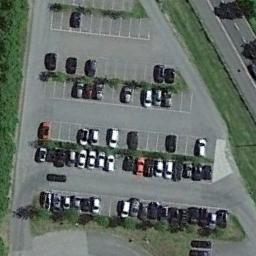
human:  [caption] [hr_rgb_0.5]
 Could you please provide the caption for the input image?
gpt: The parking lot has some neatly arranged cars .

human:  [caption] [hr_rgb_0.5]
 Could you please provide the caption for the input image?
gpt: Seven rows of cars were parked in the parking lot .

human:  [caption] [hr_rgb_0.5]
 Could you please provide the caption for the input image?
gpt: The parking lot is next to the grass .

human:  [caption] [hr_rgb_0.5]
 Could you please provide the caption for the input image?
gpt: There are many different colored cars in the parking lot .

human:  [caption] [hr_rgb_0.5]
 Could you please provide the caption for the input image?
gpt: There are some green lawns beside the parking lot with some cars .